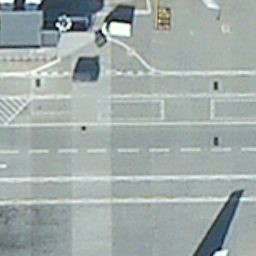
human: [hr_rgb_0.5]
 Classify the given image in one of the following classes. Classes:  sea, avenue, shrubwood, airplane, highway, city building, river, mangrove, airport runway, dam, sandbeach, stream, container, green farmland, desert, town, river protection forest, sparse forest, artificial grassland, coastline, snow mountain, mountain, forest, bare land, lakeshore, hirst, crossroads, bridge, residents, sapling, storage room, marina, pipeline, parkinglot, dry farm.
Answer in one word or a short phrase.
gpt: airport runway